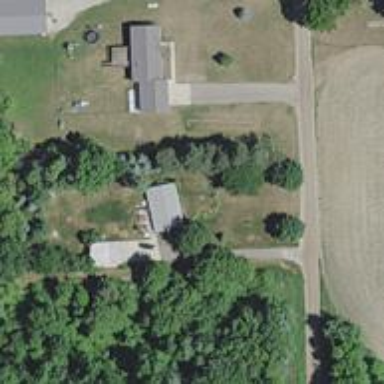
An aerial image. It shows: Driveway.